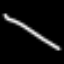
Label: donut